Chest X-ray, PA view. Patient: 63 years old, sex M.
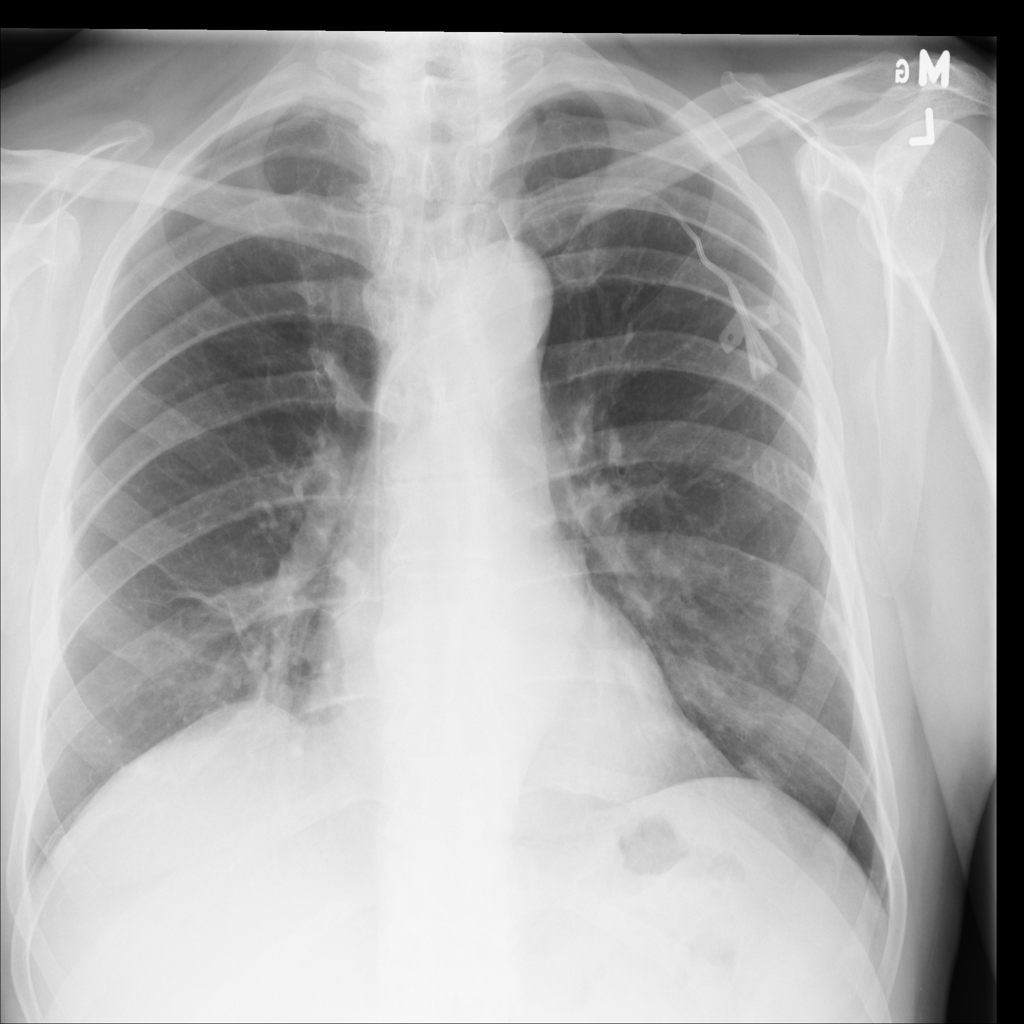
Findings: No Finding